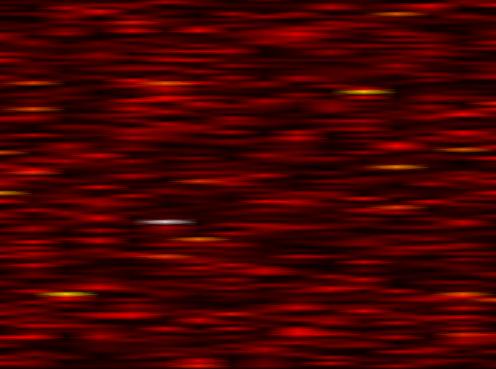
Label: FBMC